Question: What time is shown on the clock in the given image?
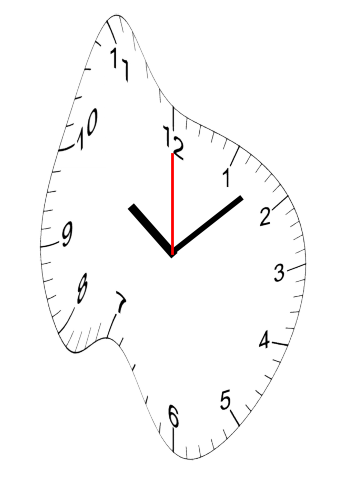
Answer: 10:08:00